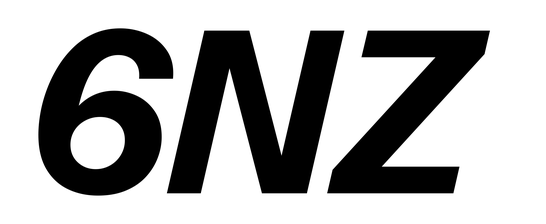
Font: InstrumentSans-Italic_Bold_Italic